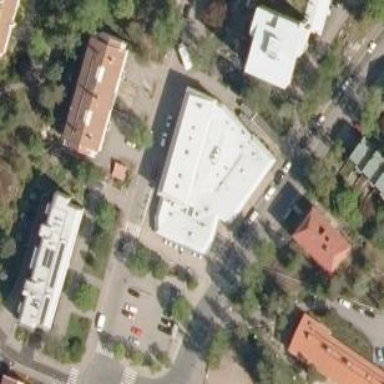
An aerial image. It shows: Convenience shop.